Question: I found a good customization to my .bashrc for my prompt to show extra information and provide color highlighting. Here's what I have:
'''
# ----- Define a few Colors
BLACK='\e[0;30m'
BLUE='\e[0;34m'
GREEN='\e[0;32m'
CYAN='\e[0;36m'
RED='\e[0;31m'
PURPLE='\e[0;35m'
BROWN='\e[0;33m'
LIGHTGRAY='\e[0;37m'
DARKGRAY='\e[1;30m'
LIGHTBLUE='\e[1;34m'
LIGHTGREEN='\e[1;32m'
LIGHTCYAN='\e[1;36m'
LIGHTRED='\e[1;31m'
LIGHTPURPLE='\e[1;35m'
YELLOW='\e[1;33m'
WHITE='\e[1;37m'
function __setprompt {
local SSH_IP='echo $SSH_CLIENT | awk '{ print $1 }''
local SSH2_IP='echo $SSH2_CLIENT | awk '{ print $1 }''
if [ $SSH2_IP ] || [ $SSH_IP ] ; then
local SSH_FLAG="@\h"
fi
PS1="$CYAN[\u$SSH_FLAG:$BROWN\w$CYAN]\\$ $NOCOLOR"
PS2="$CYAN>$NOCOLOR "
PS4='$CYAN+$NOCOLOR '
}
__setprompt
'''
The issue I'm running into is that it doesn't handle wrapping text correctly (see below screenshot). Can anyone offer any advice on what the problem might be? It looks like it doesn't adjust at all what is typed in by the user.

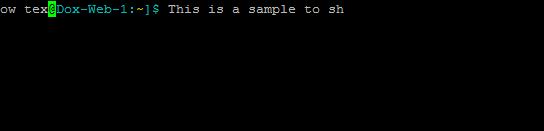
Answer: what's the value of 'CYAN' 'BROWN' 'NOCOLOR' vars ?
You most problably forgot to wrap them in '\[' and '\]',
to mark them as characters.
if your 'CYAN' is
'''
CYAN="\e[0;36m"
'''
you need to wrap it in '\[' and '\]', like
'''
CYAN="\[\e[0;36m\]"
'''
---
otherwise, wrap the vars themselves in the prompt variables, like
'''
PS2="\[$CYAN\]>\[$NOCOLOR\] "
'''
see the comments here:
'''
function __setprompt {
local SSH_IP="${SSH_CLIENT%% *}" # no need for echo/awk/sed
local SSH2_IP="${SSH2_CLIENT%% *}" # use parameter expansion instead
if [[ -n "$SSH2_IP" || -n "$SSH_IP" ]]; then # bash uses double brakets
local SSH_FLAG="@\h" # and the OR operator works inside
fi
PS1="\[$CYAN\][\u$SSH_FLAG:\[$BROWN\]\w\[$CYAN\]]\\$ \[$NOCOLOR\]" # dont mess with [ and ]
PS2="\[$CYAN\]>\[$NOCOLOR\] " # only wrap color vars in \[ and \]
PS4="\[$CYAN\]+\[$NOCOLOR\] " # single quotes will not expand $vars
}
__setprompt
'''
---
also, have a look at 'PROMPT_COMMAND' variable,
> PROMPT_COMMAND
If set, the value is executed as a command prior to issuing each primary prompt.
and also note that by convension capital variable names are kept to be used by the environment